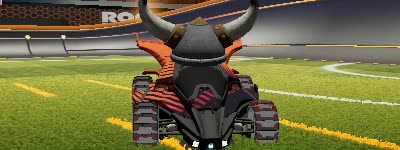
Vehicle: aftershock